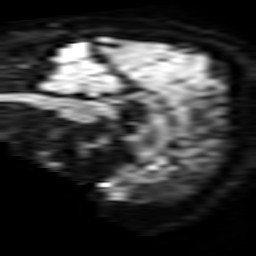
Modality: TRACE
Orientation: sagittal
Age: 66
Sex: male
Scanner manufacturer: philips
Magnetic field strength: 3 T
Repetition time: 4.09 s
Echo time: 0.06069 s